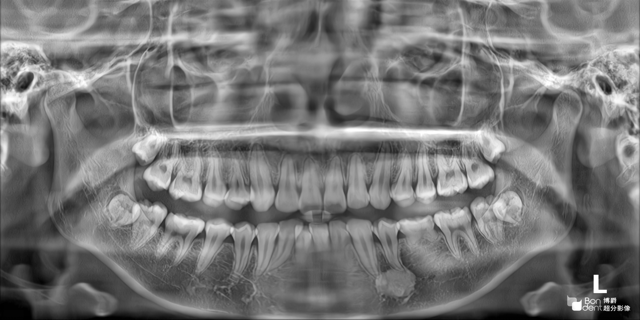
adult